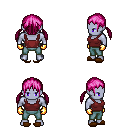
a pixel art fantasy rpg character, male body template, dark elf, purple skin, maroon pirate shirt, teal pants, pink twin-tailed hairstyle, gold gloves, brown slippers, four views (front, back, left, right), 2x2 character sprite sheet, small pixel art, hard edges, no anti-aliasing